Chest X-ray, PA view. Patient: 34 years old, sex F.
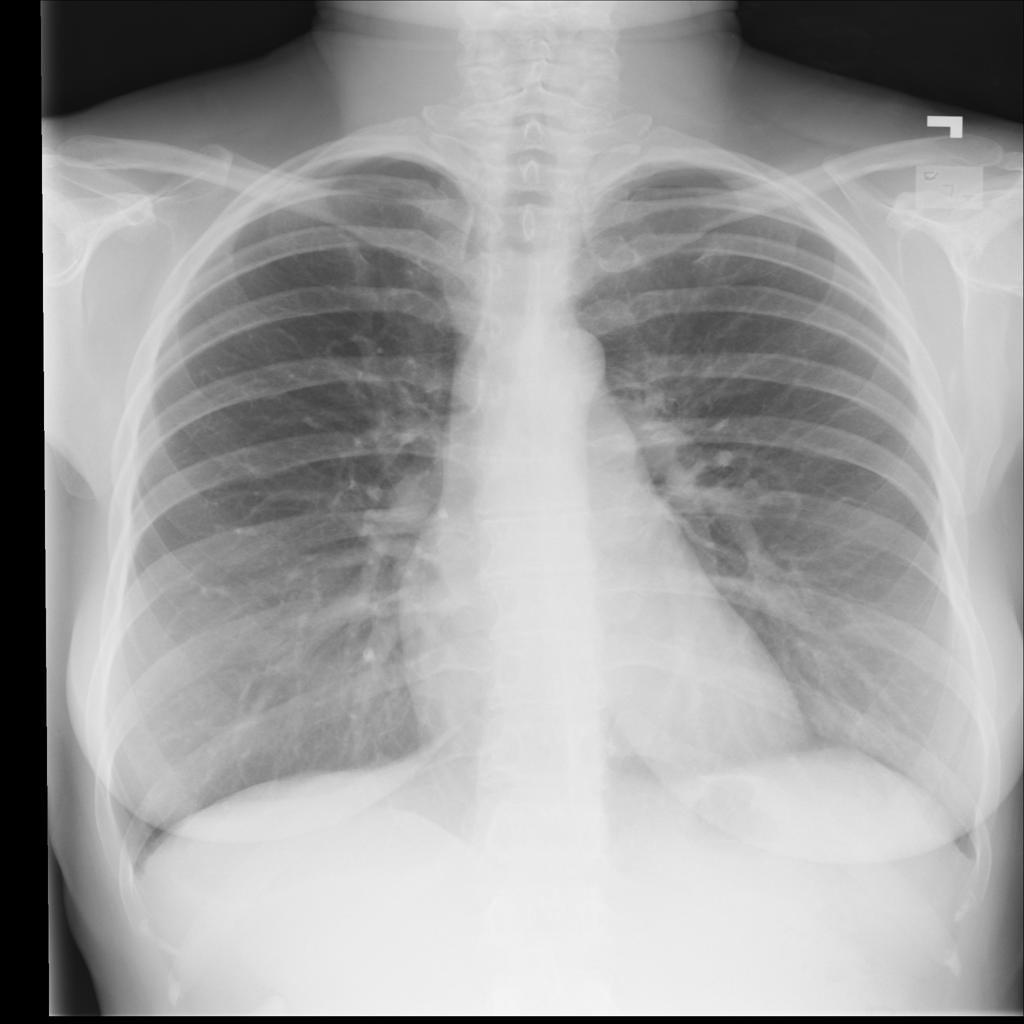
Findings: No Finding